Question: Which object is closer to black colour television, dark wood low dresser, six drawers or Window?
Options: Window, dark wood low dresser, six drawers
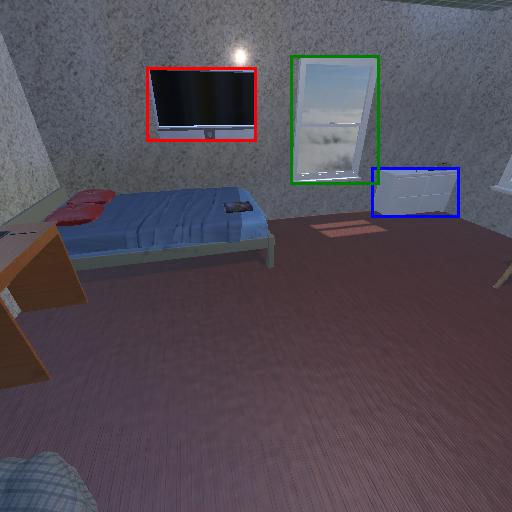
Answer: Window